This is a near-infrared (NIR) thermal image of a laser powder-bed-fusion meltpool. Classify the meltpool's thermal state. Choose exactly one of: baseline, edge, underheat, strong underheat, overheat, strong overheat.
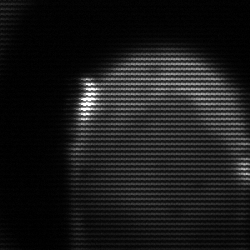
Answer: edge